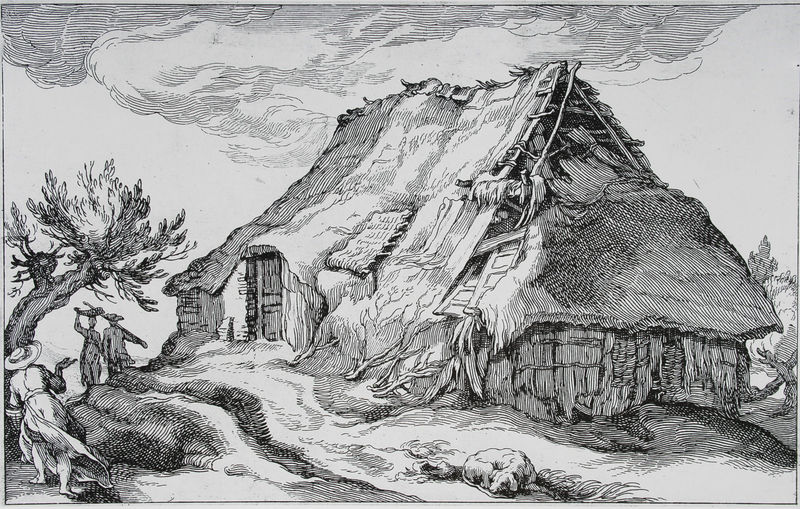
Titel: Bauernhaus mit Figuren
Künstler: Abraham Bloemaert
Schlagwörter: baum, feder, himmel, kopf, schatten, weiß, wolken, landschaft, menschen, holz, hut, kleid, licht, schwarz, skizze, stroh, tür, zeichnung, dach, haus, hund, weg, wolke, leute, weide, wind, gehen, hütte, paar, bauern, reiter, schlafen, grafik, strohhut, balken, striche, tusche, kohle, druck, schwarzweiß, dachstuhl, tinte, kaputt, wanderer, bauernhaus, verfallen, geflickt, dach ksaputt